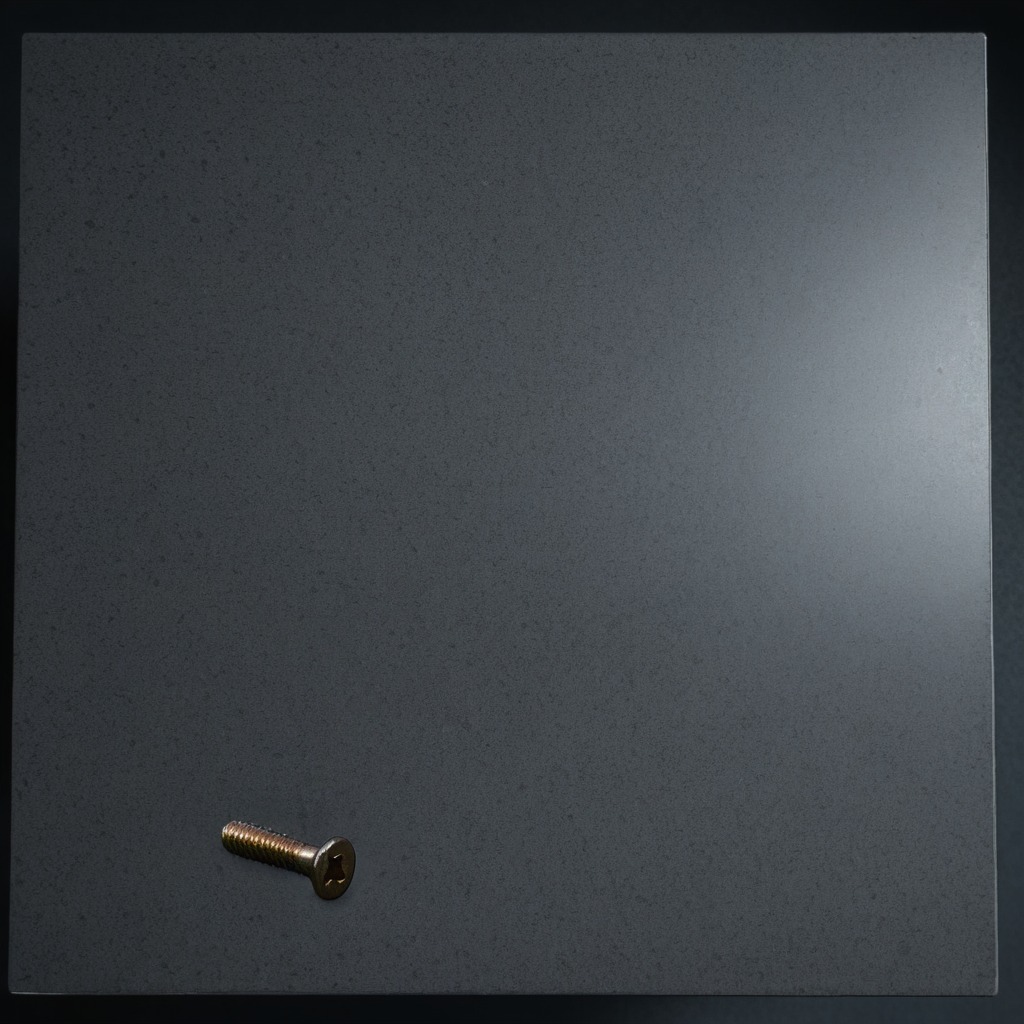
A metal screw is lying on a clean granite table inside a workshop at night dim ambient light soft shadows worn but